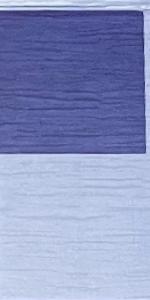
Label: Empty